Question: I am trying to get the pop-up box in Gmaps to show information from two different lists. When I use 'and' to combine my info_box_content only unemployment rate show in the pop-up. When I comment out the second list (as shown) the poverty rate info shows. Is this possible?
'''
poverty_rate = census_data["Poverty Rate"].tolist()
unemployment_rate = census_data["Unemployment Rate"].tolist()
marker_locations = census_data[['Latitude', 'Longitude']]
fig = gmaps.figure()
markers = gmaps.marker_layer(marker_locations,
info_box_content=[f"Poverty Rate: {rate}" for rate in poverty_rate]) #and [f"Unemployment Rate:
{un_rate}" for un_rate in unemployment_rate
fig.add_layer(markers)
fig
'''

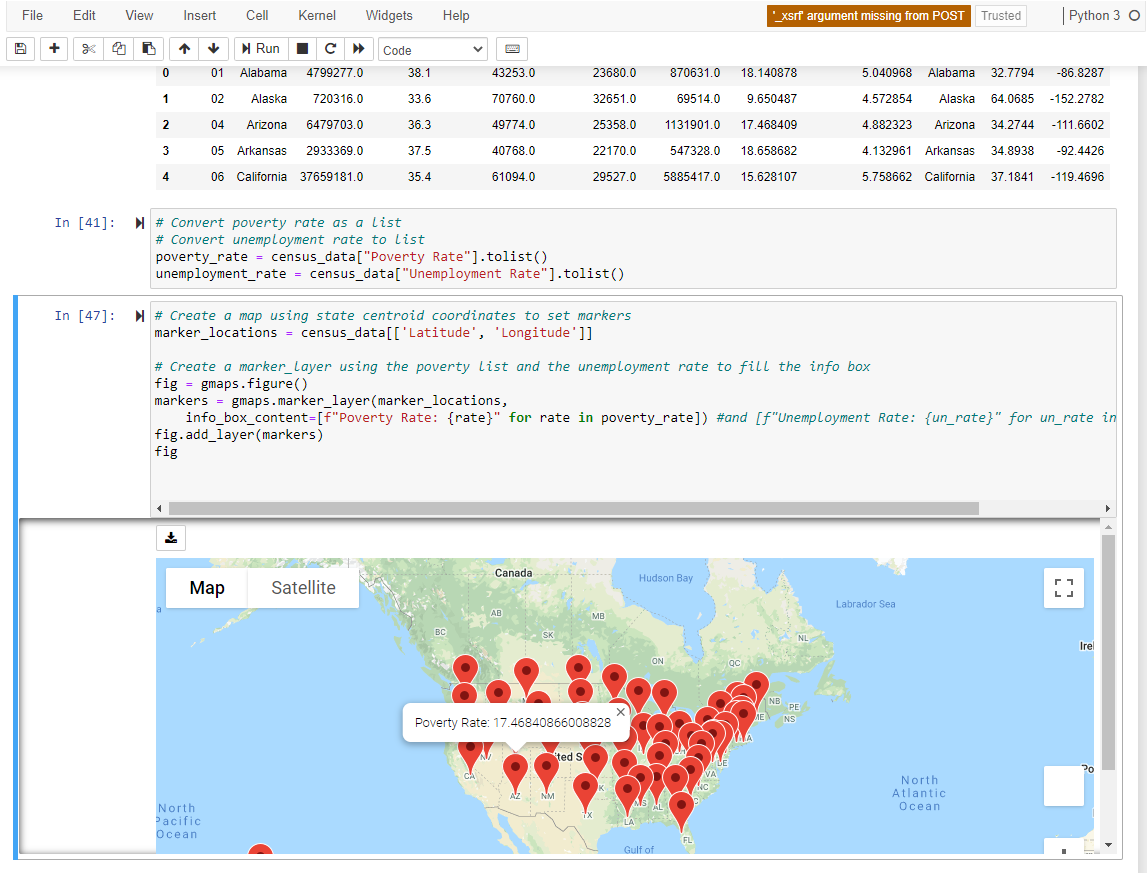
Answer: The info_box parameter takes a list with a string for each marker. You can create that string however you want. For instance, you could write:
'''
info_box_content = [
f"Poverty Rate: {poverty_rate_value}, Unemployment rate: {unemployment_rate_value}"
for poverty_rate_value, unemployment_rate_value
in zip(poverty_rate, unemployment_rate
]
markers = gmaps.marker_layer(marker_locations, info_box_content)
'''
Note that you can use arbitrary HTML in the template, so you can format your string nicely. See <URL> for examples.